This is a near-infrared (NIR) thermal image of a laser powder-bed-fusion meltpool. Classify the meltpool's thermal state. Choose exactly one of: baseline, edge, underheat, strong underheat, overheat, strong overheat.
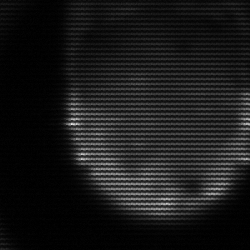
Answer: edge